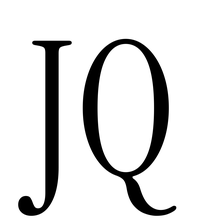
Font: InstrumentSerif-Regular